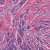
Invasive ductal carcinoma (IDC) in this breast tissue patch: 1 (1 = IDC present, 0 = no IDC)